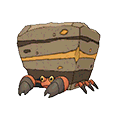
Pok\u00e9mon: crustle